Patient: sex M, age 40
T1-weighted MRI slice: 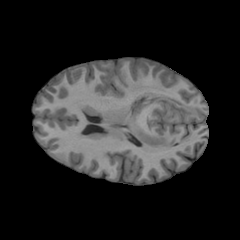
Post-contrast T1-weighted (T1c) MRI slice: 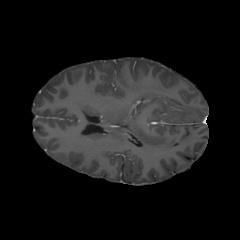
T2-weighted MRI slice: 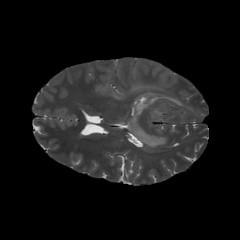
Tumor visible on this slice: yes
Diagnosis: Astrocytoma, IDH-mutant
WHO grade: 3